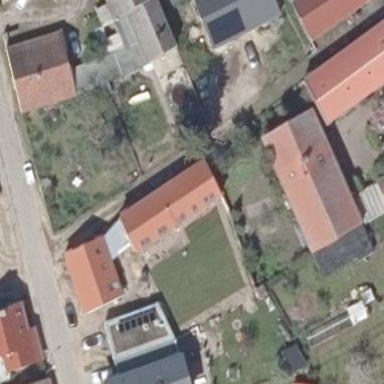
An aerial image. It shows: Stable building with gabled roof made of red roof tiles.